Question: Where can I find Thunderbird's default toolbar-button-icons - I've looked around here <URL> without success.

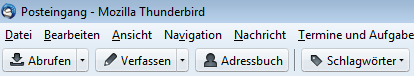
Answer: Thunderbird source code lives in the 'comm-central' repository, not 'mozilla-central'. The default Windows theme is Qute. Which makes it much easier to find the icons:
- <URL>